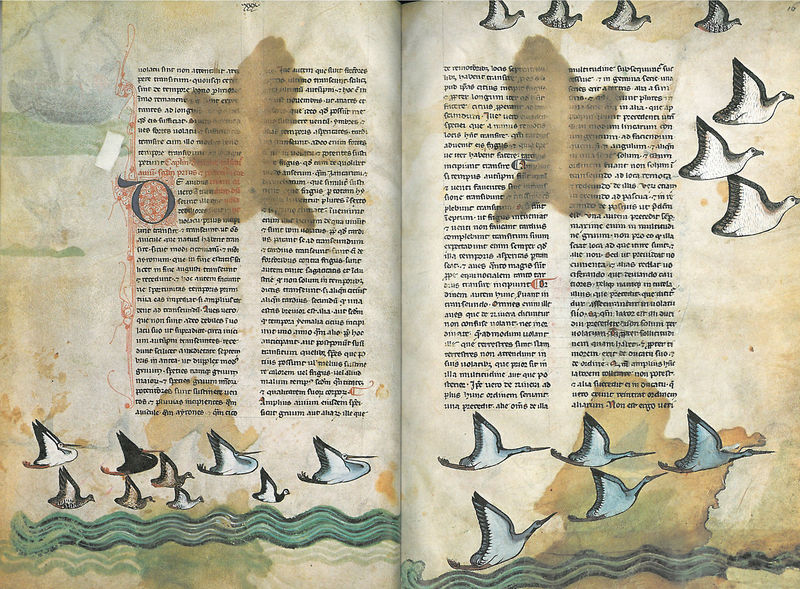
Titel: Falkenbuch Friedrichs des II.; De arte venandi cum avibus
Institution: Rom, Biblioteca Vaticana
Schlagwörter: blau, meer, schatten, vogel, wasser, weiß, grün, braun, rot, tier, vögel, boot, fliegen, farbig, schiff, schrift, welle, wellen, gans, grafik, graphik, vergilbt, enten, verzierung, buch, flug, schwarm, druck, seite, illustration, text, buchstaben, initiale, gänse, kranich, pelikan, wasservögel, fleck, buchseite, flecken, miniatur, schwäne, bcuh, latein, felcken, storch, buchmalerei, skript, manuskript, buchkunst, zweispaltig, seevögel, o, vogelarten, flüggänse, skrip